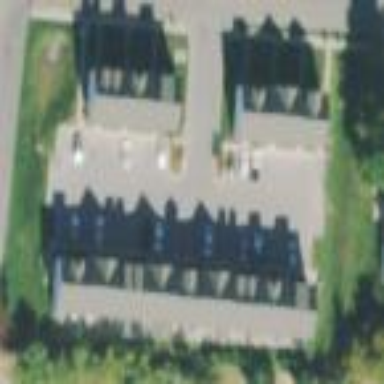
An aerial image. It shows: Residential area with apartments.